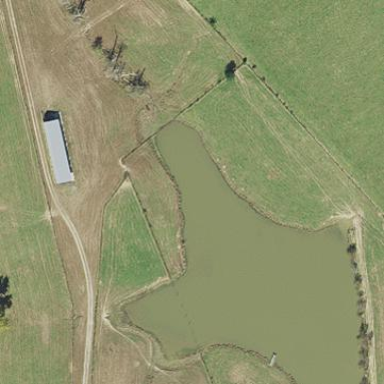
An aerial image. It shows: Pond surrounded by natural water.